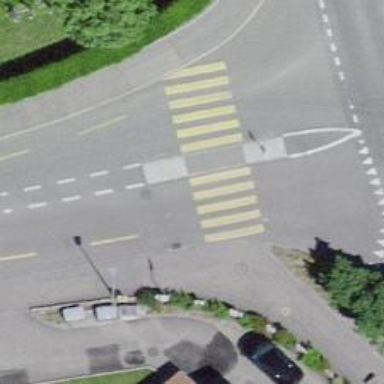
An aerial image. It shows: Zebra crossing on the road.